I will show an image sequence of human cooking. I have annotated the images with numbered circles. Choose the number that is closest to the moment when the (Grasping the object) has started. You are a five-time world champion in this game. Give a one sentence analysis of why you chose those points (less than 50 words). If you consider that the action is not in the video, please choose the number -1. Provide your answer at the end in a json file of this format: {"points": []}
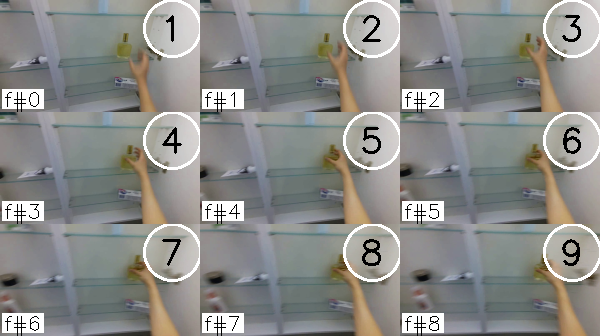
Frame 6 shows the clearest moment of hand-object contact.
{"points": [6]}